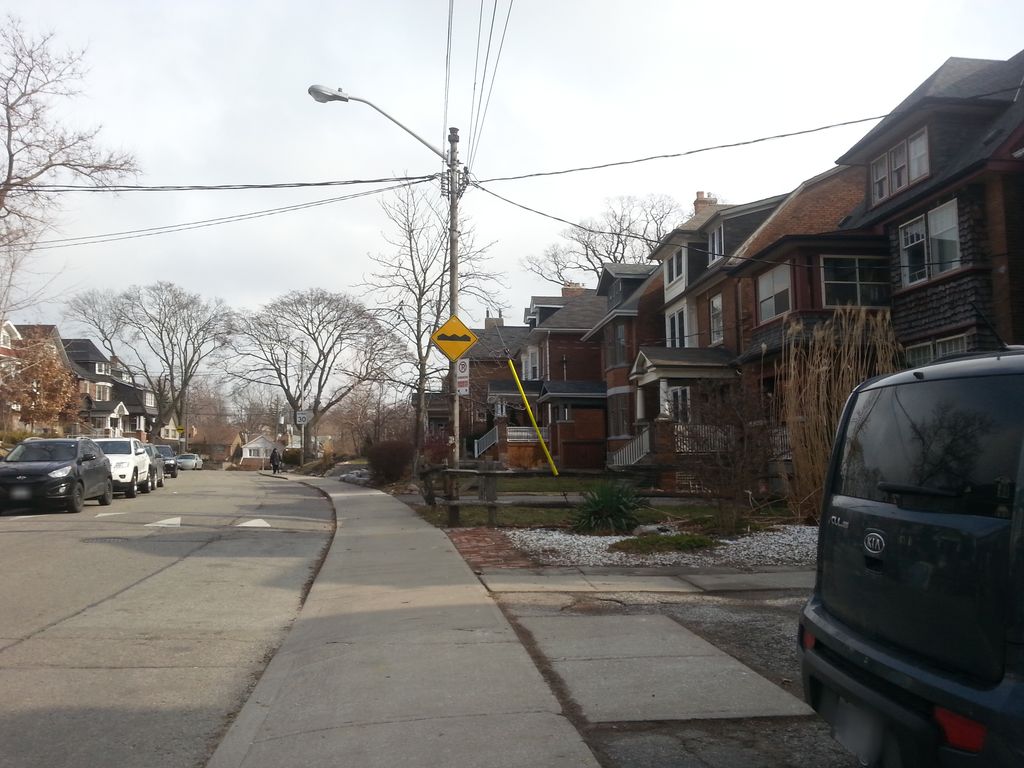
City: toronto